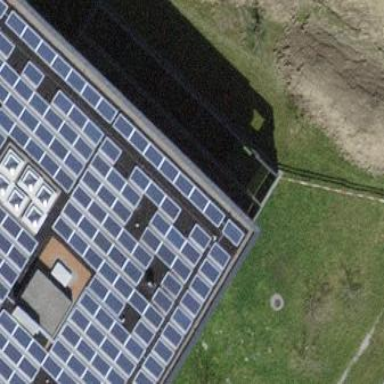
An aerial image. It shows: Solar power generator with photovoltaic panels.